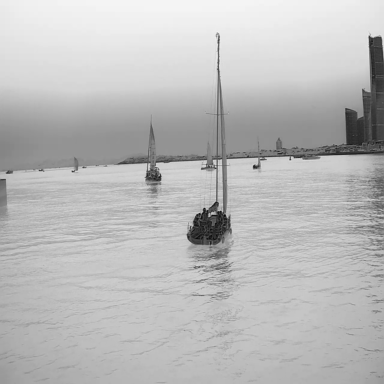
There are nine canoes in the infrared image.